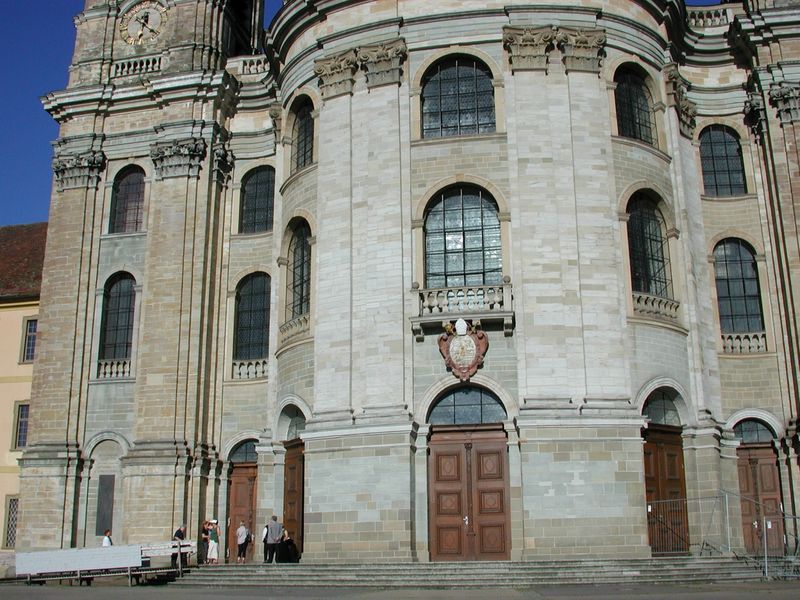
Titel: Kloster Weingarten
Künstler: Franz Beer
Standort: Weingarten, Abteikirche (EU - D - BW)
Schlagwörter: menschen, fenster, tür, haus, kirche, rund, turm, balkon, italien, uhr, eingang, portal, wappen, rundung, touristen, wappenschild